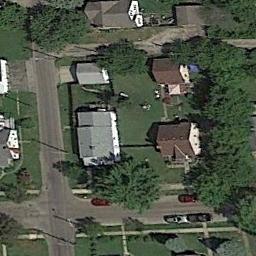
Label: medium_residential